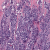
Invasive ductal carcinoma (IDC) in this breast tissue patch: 1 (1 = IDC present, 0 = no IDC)